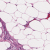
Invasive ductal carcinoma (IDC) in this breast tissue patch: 0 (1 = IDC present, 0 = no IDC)